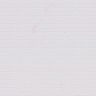
Metastatic tissue present: no